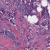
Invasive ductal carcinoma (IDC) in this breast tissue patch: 1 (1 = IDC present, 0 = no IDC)